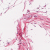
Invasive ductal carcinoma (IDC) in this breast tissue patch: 0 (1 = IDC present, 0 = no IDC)